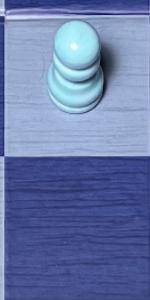
Label: Empty